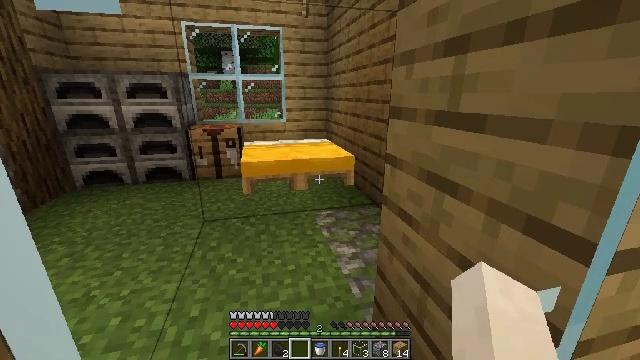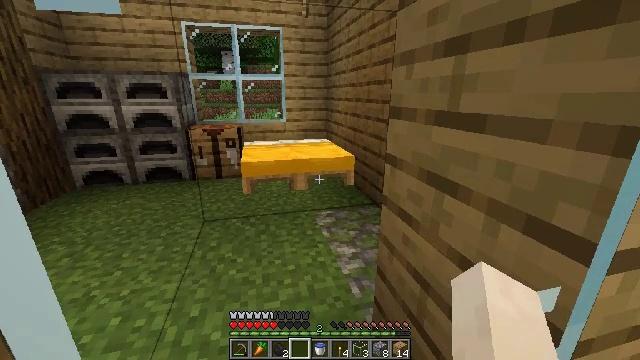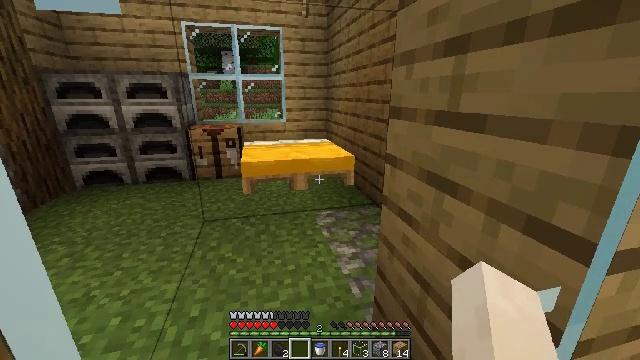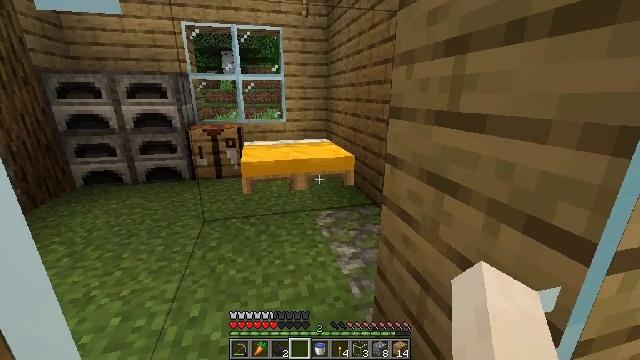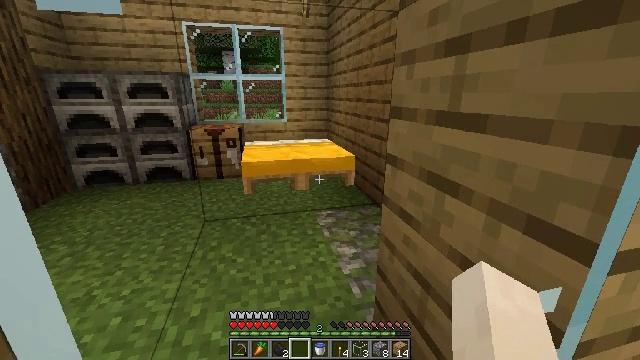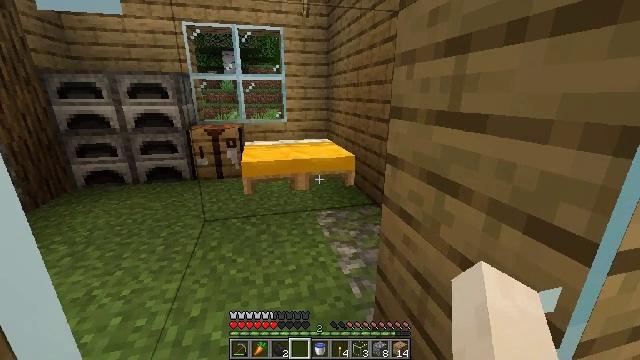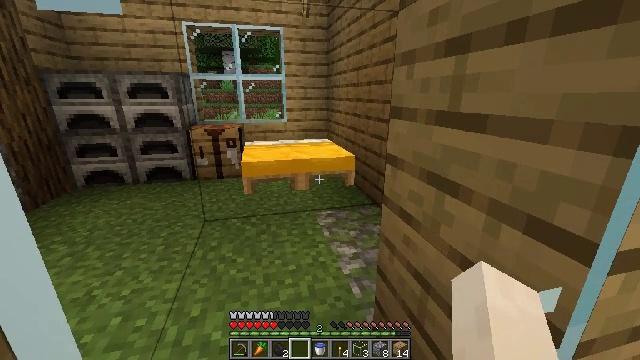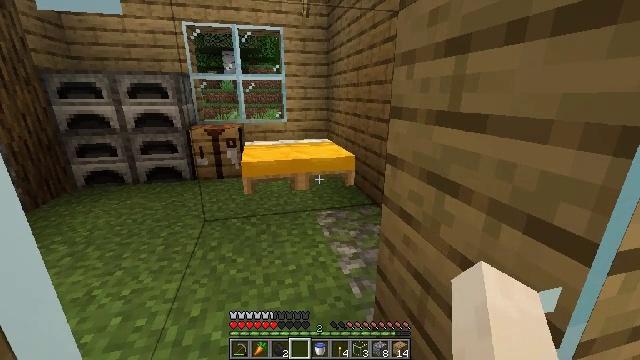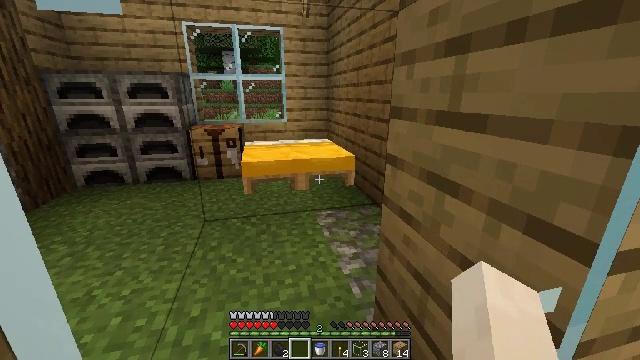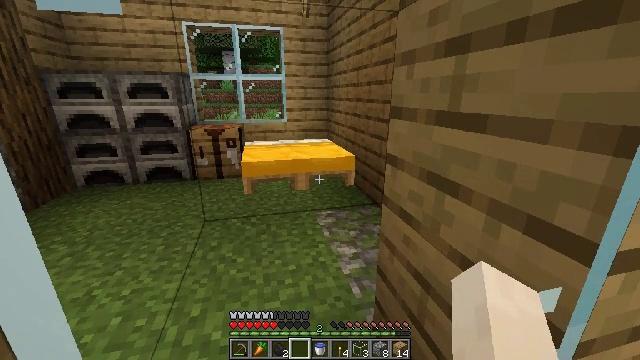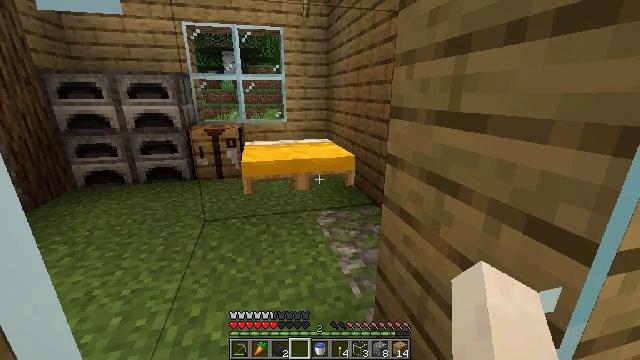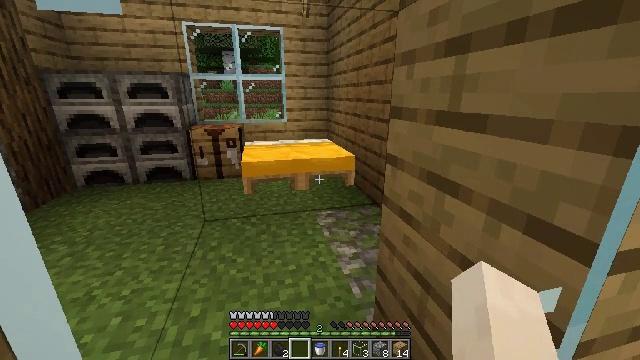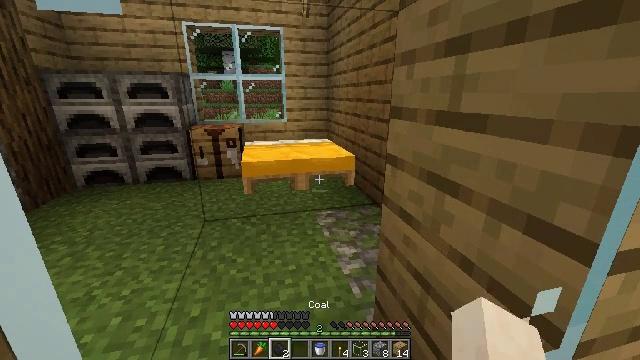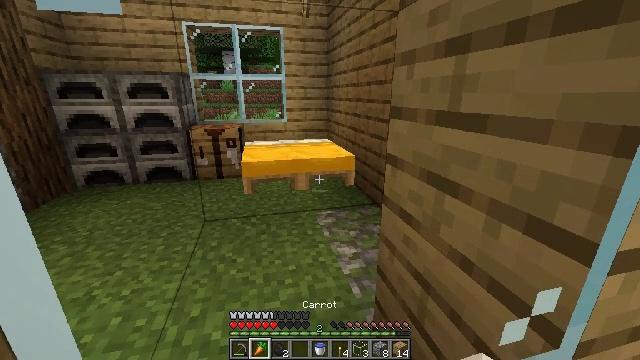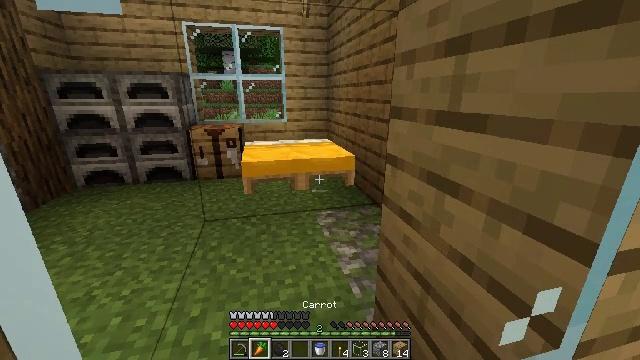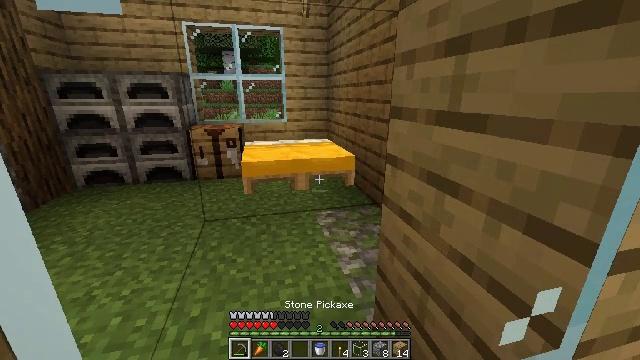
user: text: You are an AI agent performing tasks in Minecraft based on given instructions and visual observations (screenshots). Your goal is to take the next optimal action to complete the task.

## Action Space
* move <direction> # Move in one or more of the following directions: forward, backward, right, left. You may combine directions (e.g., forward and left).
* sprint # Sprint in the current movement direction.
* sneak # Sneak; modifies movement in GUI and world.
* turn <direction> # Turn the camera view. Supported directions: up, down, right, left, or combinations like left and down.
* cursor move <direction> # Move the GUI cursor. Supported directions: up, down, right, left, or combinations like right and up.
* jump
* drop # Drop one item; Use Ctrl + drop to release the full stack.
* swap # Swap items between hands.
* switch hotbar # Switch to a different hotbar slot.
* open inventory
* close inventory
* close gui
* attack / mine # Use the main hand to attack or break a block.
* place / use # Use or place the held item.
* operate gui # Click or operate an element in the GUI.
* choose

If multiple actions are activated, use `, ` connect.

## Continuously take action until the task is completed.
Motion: motion action
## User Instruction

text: Break the glass block.
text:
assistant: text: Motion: no_op
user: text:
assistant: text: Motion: no_op
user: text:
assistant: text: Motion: no_op
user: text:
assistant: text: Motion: no_op
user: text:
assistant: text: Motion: no_op
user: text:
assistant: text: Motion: no_op
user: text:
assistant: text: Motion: no_op
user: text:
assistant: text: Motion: no_op
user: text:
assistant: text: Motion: no_op
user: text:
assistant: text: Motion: no_op
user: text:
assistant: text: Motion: no_op
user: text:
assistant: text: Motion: no_op
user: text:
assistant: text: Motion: no_op
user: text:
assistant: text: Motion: no_op
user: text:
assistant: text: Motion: no_op
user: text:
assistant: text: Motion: no_op
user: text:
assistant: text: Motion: no_op
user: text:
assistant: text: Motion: no_op
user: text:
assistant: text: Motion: no_op
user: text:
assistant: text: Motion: no_op
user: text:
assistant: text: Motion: no_op
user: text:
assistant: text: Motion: no_op
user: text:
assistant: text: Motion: no_op
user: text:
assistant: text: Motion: no_op
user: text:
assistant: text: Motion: no_op
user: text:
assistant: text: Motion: no_op
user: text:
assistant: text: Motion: no_op
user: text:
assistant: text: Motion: no_op
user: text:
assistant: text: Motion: no_op
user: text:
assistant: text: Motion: no_op